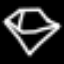
Label: diamond